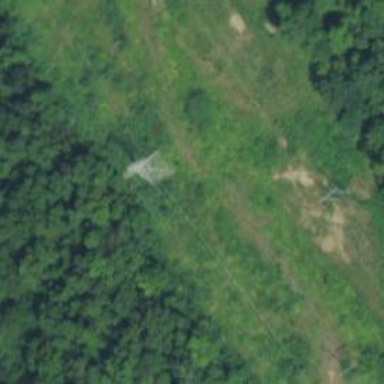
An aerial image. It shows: Lattice structure tower used for power transmission.